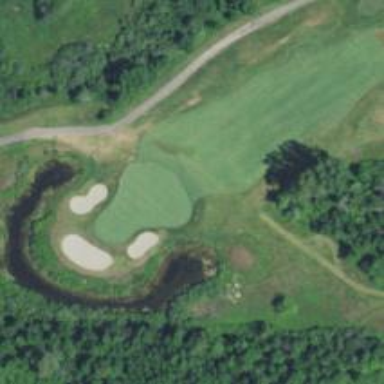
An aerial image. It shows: View of golf hole.